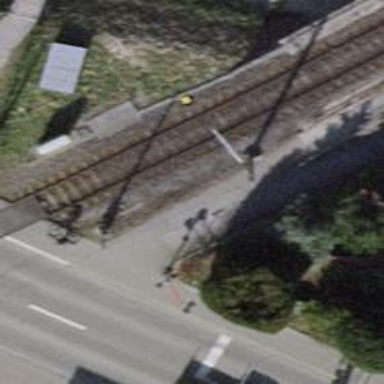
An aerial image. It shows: Bridge over railway with electrified contact lines.